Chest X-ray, AP view. Patient: 44 years old, sex M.
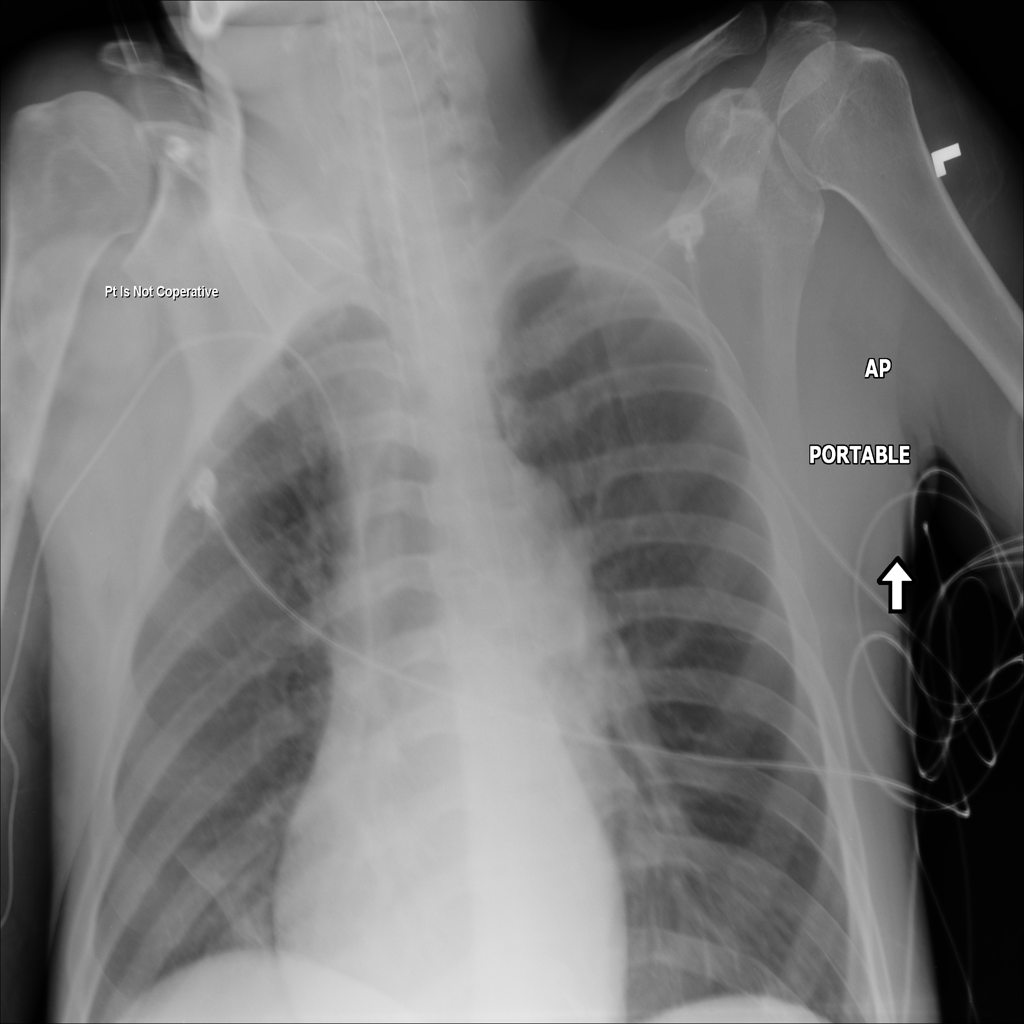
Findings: Atelectasis